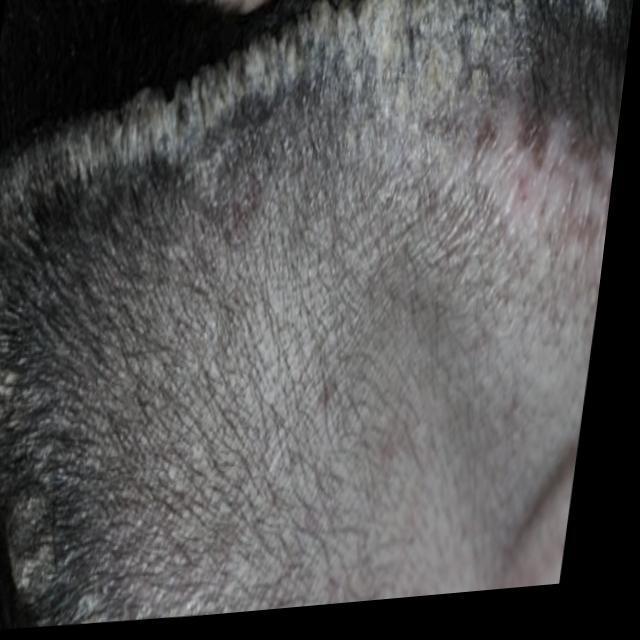
Canine dermatitis — inflammation of the skin presenting with erythema, pruritus, papules, and excoriation. May be allergic, contact, or atopic in origin.